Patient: sex M, age 76
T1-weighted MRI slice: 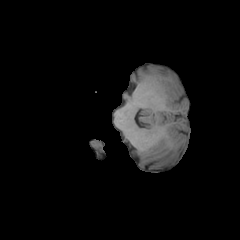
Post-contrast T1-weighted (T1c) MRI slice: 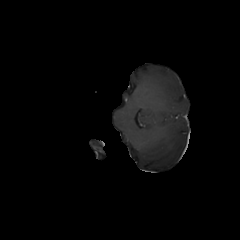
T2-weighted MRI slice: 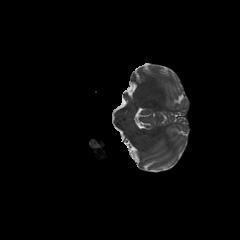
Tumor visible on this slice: no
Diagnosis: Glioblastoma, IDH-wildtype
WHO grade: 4